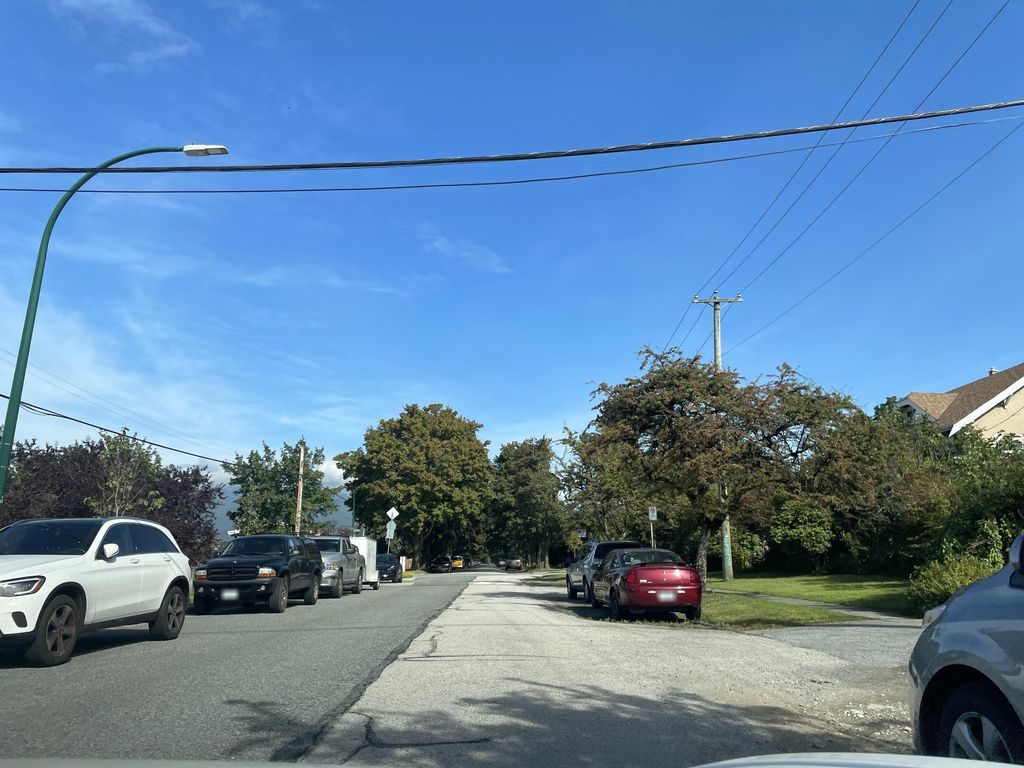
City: vancouver